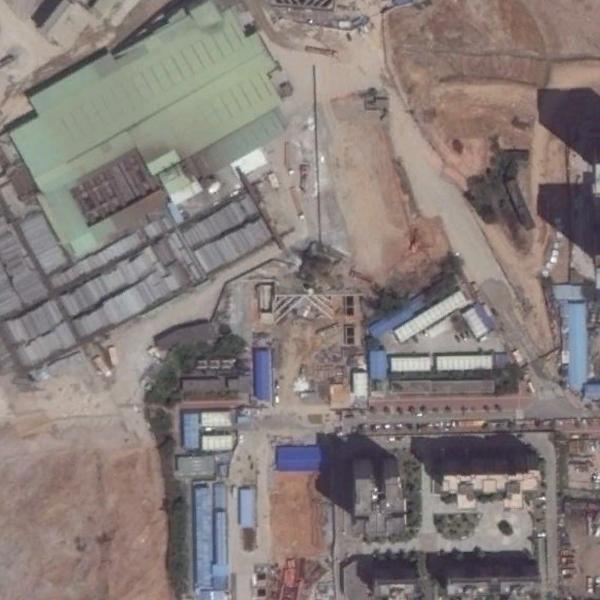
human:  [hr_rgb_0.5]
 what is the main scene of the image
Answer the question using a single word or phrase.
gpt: industrial